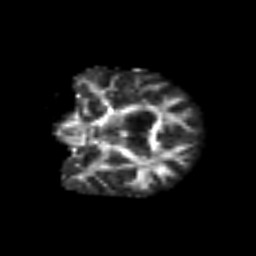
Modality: FA
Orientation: coronal
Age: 51
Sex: female
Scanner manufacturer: siemens
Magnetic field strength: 3 T
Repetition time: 3.2 s
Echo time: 0.081 s